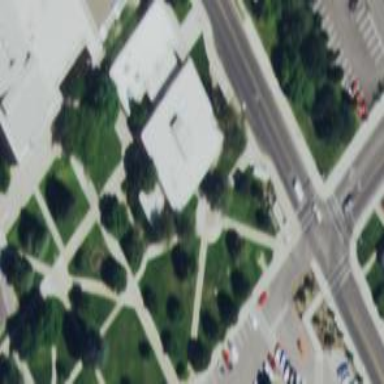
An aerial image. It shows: College building.